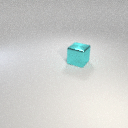
large cyan metal cube